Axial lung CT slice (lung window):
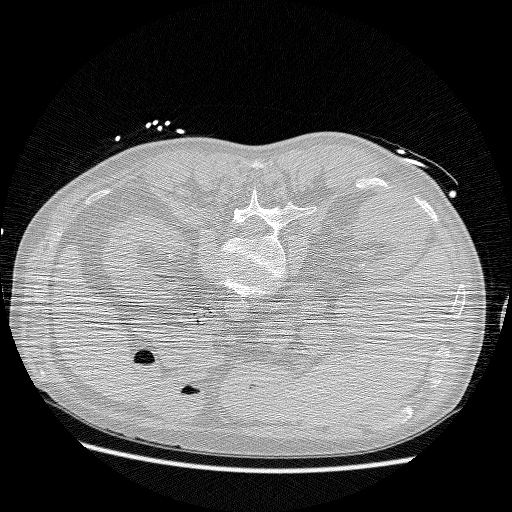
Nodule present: no